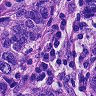
Metastatic tissue present: yes